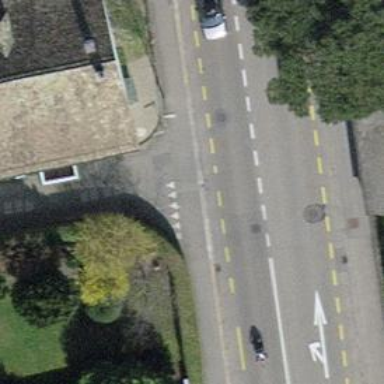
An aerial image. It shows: Road with "give way" sign.